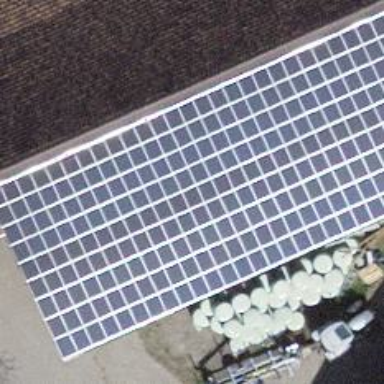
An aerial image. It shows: Solar power generator.